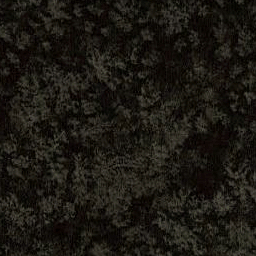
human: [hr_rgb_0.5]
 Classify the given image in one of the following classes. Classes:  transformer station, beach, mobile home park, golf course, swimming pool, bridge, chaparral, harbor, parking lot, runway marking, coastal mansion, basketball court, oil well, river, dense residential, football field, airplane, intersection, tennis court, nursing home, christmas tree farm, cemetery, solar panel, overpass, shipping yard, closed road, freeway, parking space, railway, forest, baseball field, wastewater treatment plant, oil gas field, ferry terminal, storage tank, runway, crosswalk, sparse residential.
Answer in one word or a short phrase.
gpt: forest